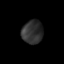
Tissue: skin
Cell type: Epithelial cells
Senescence score: 0.2742
Nuclear area (px): 484
Mean DAPI intensity: 48.122